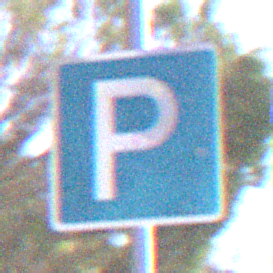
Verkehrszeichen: Parken
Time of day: MorningAfternoon
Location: Outdoor (RoadRail)
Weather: PartlyCloudy
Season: NotSpecified
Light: Natural